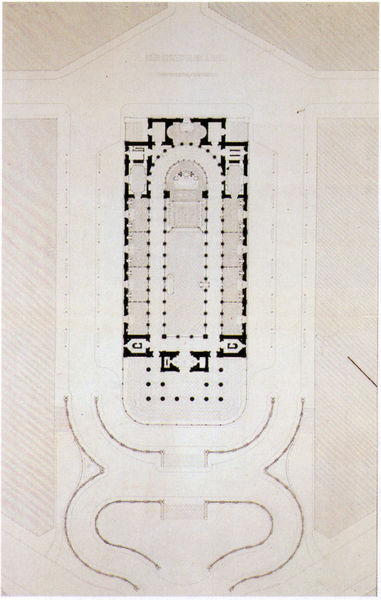
Titel: Saint-Vincent-de-Paul (Grundriss)
Künstler: Jacob Ignaz Hittorff
Standort: Paris
Institution: Saint-Vincent-de-Paul
Schlagwörter: flügel, weiß, fenster, geschwungen, grau, hell, pfeiler, schwarz, skizze, strasse, stützen, säule, säulen, zeichnung, anlage, gebäude, haus, park, parkanlage, schloss, weg, muster, architektur, lang, innenraum, hügel, kirche, wege, drei, blatt, rund, turm, garten, schiff, schiffe, papier, sitze, bogen, studie, giebel, mauer, allee, hüge, linien, türe, empore, saal, kuppel, treppen, spitz, symmetrie, striche, galerie, halle, straßen, punkte, wände, eingang, gang, loggia, umgang, kloster, türme, dom, linie, symmetrisch, schraffur, strich, punkt, entwurf, schema, altar, arkaden, hauptschiff, kathedrale, langhaus, halbrund, portal, kirchenschiff, mittelschiff, hellgrau, dreischiffig, seitenschiff, mauern, portikus, altarraum, apsis, rechteckig, chor, baldachin, plan, ausgang, tempel, basilika, säulengang, cella, grundriss, kreuzgang, gänge, säulenumgang, exakt, erweiterung, lageplan, kapellen, nartex, seitenschiffe, vierung, längsschiff, chorumgang, portika, baukunst, sanktuarium, klosterkirche, aussenanlage, umgangschor, alleeen, aspis, grundmauern, arkadenfenster, grundirss, türma, erggeschoss, mitteschiff